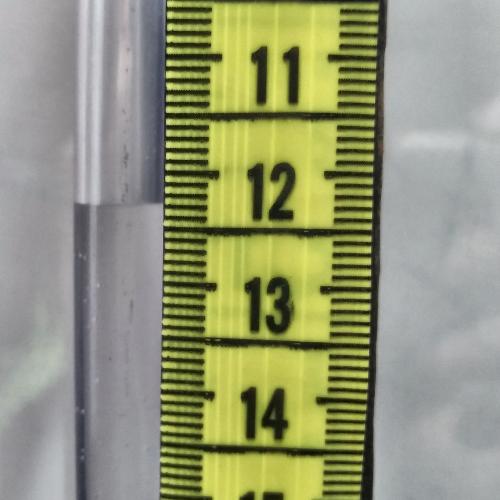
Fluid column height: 12.3 cm